Chest X-ray:
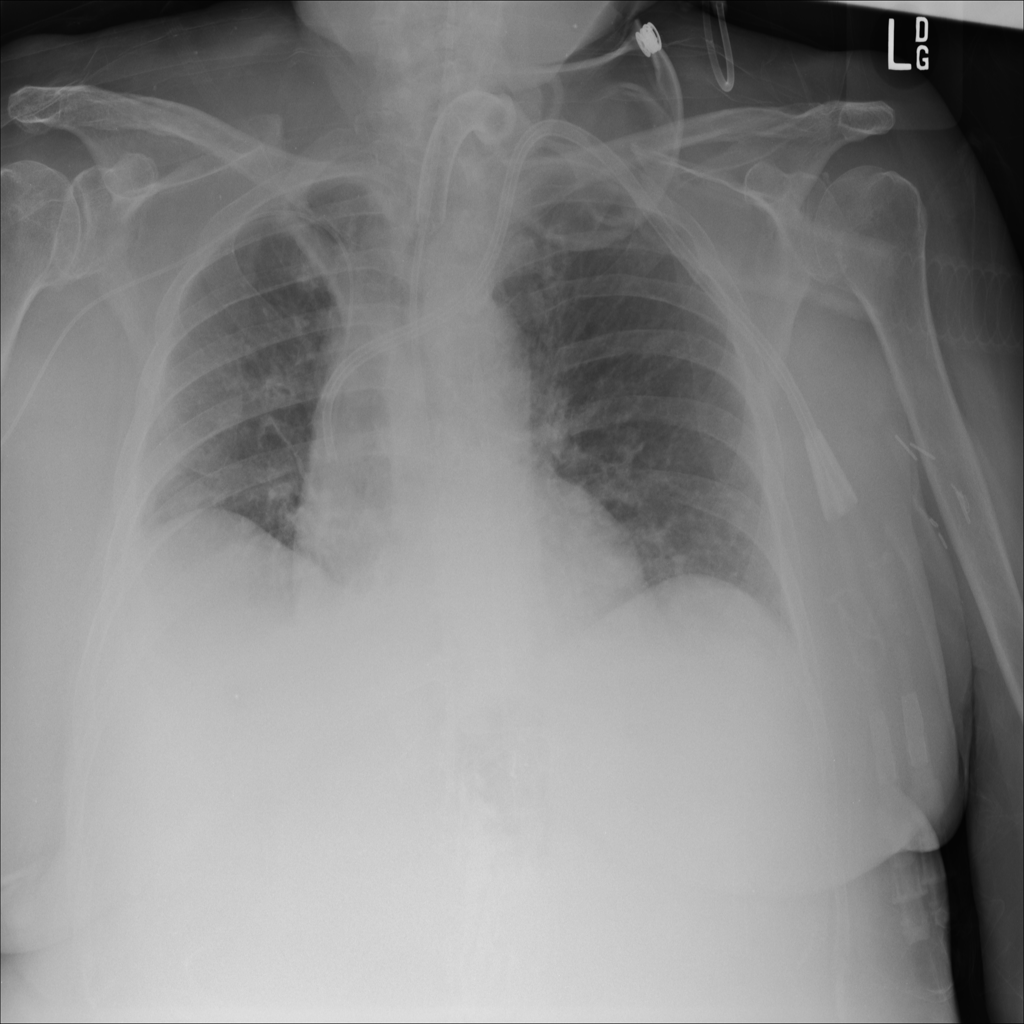
Findings: Consolidation, Effusion
No abnormal finding: no